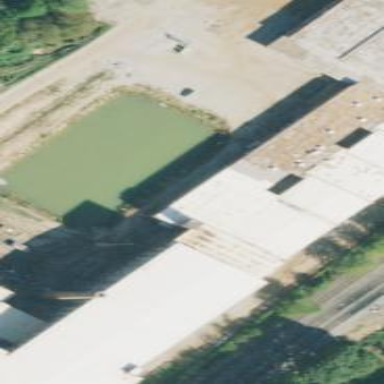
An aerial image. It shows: Industrial building.